Question: This is a direct follow up to <URL>.
'bins' has been re-added as an argument <URL>, but it remains a mistery to me how to interpret those bins.
<URL> argues that the current use of 'kde2d' in stat_density_2d would not mean that the bins can be interpreted as percentiles.
So the question.
When trying both approaches in order to get estimate quintile probabilities of the data, I get four lines as expected using the approach from answer 1, but only three lines with 'bins = 5' in 'stat_density_2d'. (which, as I believe, would give 4 bins!)
Is one of the ways utterly wrong? Or both? Or just two ways of estimating probabilities with their very own imprecision?
'''
library(ggplot2)
#modifying function from answer1
prob_contour <- function(data, n = 50, prob = 0.95, ...) {
post1 <- MASS::kde2d(data[[1]], data[[2]], n = n, ...)
dx <- diff(post1$x[1:2])
dy <- diff(post1$y[1:2])
sz <- sort(post1$z)
c1 <- cumsum(sz) * dx * dy
levels <- sapply(prob, function(x) {
approx(c1, sz, xout = 1 - x)$y
})
df <- as.data.frame(grDevices::contourLines(post1$x, post1$y, post1$z, levels = levels))
df$x <- round(df$x, 3)
df$y <- round(df$y, 3)
df$level <- round(df$level, 2)
df$prob <- as.character(prob)
df
}
set.seed(1)
n=100
foo <- data.frame(x=rnorm(n, 0, 1), y=rnorm(n, 0, 1))
df_contours <- dplyr::bind_rows(
purrr::map(seq(0.2, 0.8, 0.2), function(p) prob_contour(foo, prob = p))
)
ggplot() +
stat_density_2d(data = foo, aes(x, y), bins = 5, color = "black") +
geom_point(data = foo, aes(x = x, y = y)) +
geom_polygon(data = df_contours, aes(x = x, y = y, color = prob), fill = NA) +
scale_color_brewer(name = "Probs", palette = "Set1")
'''

<URL>
'''
devtools::session_info()
#> - Session info ---------------------------------------------------------------
#> setting value
#> version R version 4.0.0 (2020-04-24)
#> os macOS Catalina 10.15.4
#> system x86_64, darwin17.0
#> ui X11
#> language (EN)
#> collate en_GB.UTF-8
#> ctype en_GB.UTF-8
#> tz Europe/London
#> date 2020-05-15
#>
#> - Packages -------------------------------------------------------------------
#> package * version date lib source
#> assertthat 0.2.1 2019-03-21 [1] CRAN (R 4.0.0)
#> backports 1.1.7 2020-05-13 [1] CRAN (R 4.0.0)
#> callr 3.4.3 2020-03-28 [1] CRAN (R 4.0.0)
#> cli 2.0.2 2020-02-28 [1] CRAN (R 4.0.0)
#> colorspace 1.4-1 2019-03-18 [1] CRAN (R 4.0.0)
#> crayon 1.3.4 2017-09-16 [1] CRAN (R 4.0.0)
#> curl 4.3 2019-12-02 [1] CRAN (R 4.0.0)
#> desc 1.2.0 2018-05-01 [1] CRAN (R 4.0.0)
#> devtools 2.3.0 2020-04-10 [1] CRAN (R 4.0.0)
#> digest 0.6.25 2020-02-23 [1] CRAN (R 4.0.0)
#> dplyr 0.8.5 2020-03-07 [1] CRAN (R 4.0.0)
#> ellipsis 0.3.0 2019-09-20 [1] CRAN (R 4.0.0)
#> evaluate 0.14 2019-05-28 [1] CRAN (R 4.0.0)
#> fansi 0.4.1 2020-01-08 [1] CRAN (R 4.0.0)
#> farver 2.0.3 2020-01-16 [1] CRAN (R 4.0.0)
#> fs 1.4.1 2020-04-04 [1] CRAN (R 4.0.0)
#> ggplot2 * 3.3.0 2020-03-05 [1] CRAN (R 4.0.0)
#> glue 1.4.1 2020-05-13 [1] CRAN (R 4.0.0)
#> gtable 0.3.0 2019-03-25 [1] CRAN (R 4.0.0)
#> highr 0.8 2019-03-20 [1] CRAN (R 4.0.0)
#> htmltools 0.4.0 2019-10-04 [1] CRAN (R 4.0.0)
#> httr 1.4.1 2019-08-05 [1] CRAN (R 4.0.0)
#> isoband 0.2.1 2020-04-12 [1] CRAN (R 4.0.0)
#> knitr 1.28 2020-02-06 [1] CRAN (R 4.0.0)
#> labeling 0.3 2014-08-23 [1] CRAN (R 4.0.0)
#> lifecycle 0.2.0 2020-03-06 [1] CRAN (R 4.0.0)
#> magrittr 1.5 2014-11-22 [1] CRAN (R 4.0.0)
#> MASS 7.3-51.5 2019-12-20 [1] CRAN (R 4.0.0)
#> memoise 1.1.0 2017-04-21 [1] CRAN (R 4.0.0)
#> mime 0.9 2020-02-04 [1] CRAN (R 4.0.0)
#> munsell 0.5.0 2018-06-12 [1] CRAN (R 4.0.0)
#> pillar 1.4.4 2020-05-05 [1] CRAN (R 4.0.0)
#> pkgbuild 1.0.8 2020-05-07 [1] CRAN (R 4.0.0)
#> pkgconfig 2.0.3 2019-09-22 [1] CRAN (R 4.0.0)
#> pkgload 1.0.2 2018-10-29 [1] CRAN (R 4.0.0)
#> prettyunits 1.1.1 2020-01-24 [1] CRAN (R 4.0.0)
#> processx 3.4.2 2020-02-09 [1] CRAN (R 4.0.0)
#> ps 1.3.3 2020-05-08 [1] CRAN (R 4.0.0)
#> purrr 0.3.4 2020-04-17 [1] CRAN (R 4.0.0)
#> R6 2.4.1 2019-11-12 [1] CRAN (R 4.0.0)
#> RColorBrewer 1.1-2 2014-12-07 [1] CRAN (R 4.0.0)
#> Rcpp 1.0.4.6 2020-04-09 [1] CRAN (R 4.0.0)
#> remotes 2.1.1 2020-02-15 [1] CRAN (R 4.0.0)
#> rlang 0.4.6 2020-05-02 [1] CRAN (R 4.0.0)
#> rmarkdown 2.1 2020-01-20 [1] CRAN (R 4.0.0)
#> rprojroot 1.3-2 2018-01-03 [1] CRAN (R 4.0.0)
#> scales 1.1.1 2020-05-11 [1] CRAN (R 4.0.0)
#> sessioninfo 1.1.1 2018-11-05 [1] CRAN (R 4.0.0)
#> stringi 1.4.6 2020-02-17 [1] CRAN (R 4.0.0)
#> stringr 1.4.0 2019-02-10 [1] CRAN (R 4.0.0)
#> testthat 2.3.2 2020-03-02 [1] CRAN (R 4.0.0)
#> tibble 3.0.1 2020-04-20 [1] CRAN (R 4.0.0)
#> tidyselect 1.1.0 2020-05-11 [1] CRAN (R 4.0.0)
#> usethis 1.6.1 2020-04-29 [1] CRAN (R 4.0.0)
#> vctrs 0.3.0 2020-05-11 [1] CRAN (R 4.0.0)
#> withr 2.2.0 2020-04-20 [1] CRAN (R 4.0.0)
#> xfun 0.13 2020-04-13 [1] CRAN (R 4.0.0)
#> xml2 1.3.2 2020-04-23 [1] CRAN (R 4.0.0)
#> yaml 2.2.1 2020-02-01 [1] CRAN (R 4.0.0)
#>
#> [1] /Library/Frameworks/R.framework/Versions/4.0/Resources/library
'''
(Despite all the mystery, it is somewhat reassuring that the contours look vaguely similar)
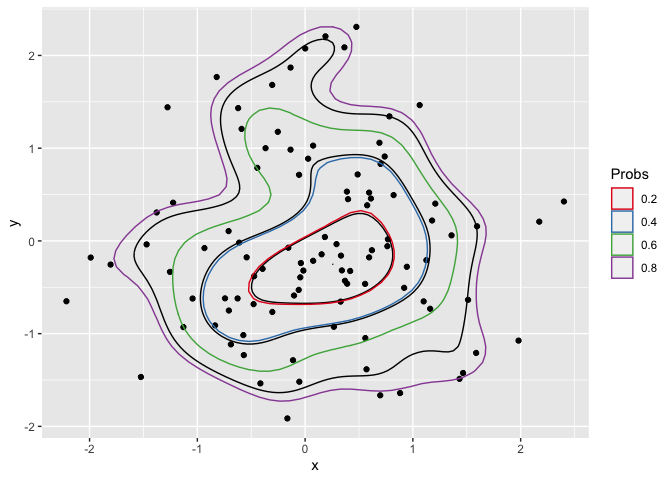
Answer: I'm not sure this fully answers your question, but there has been a change in behaviour between ggplot v3.2.1 and v3.3.0 due to the way the contour bins are calculated. In the earlier version, the bins are calculated in 'StatContour$compute_group', whereas in the later version, 'StatContour$compute_group' delegates this task to the unexported function 'contour_breaks'. In 'contour_breaks', the bin widths are calculated by the density range divided by 'bins - 1', whereas in the earlier version they are calculated by the range divided by 'bins'.
We can revert this behaviour by temporarily changing the 'contour_breaks' function:
---
'''
ggplot() +
stat_density_2d(data = foo, aes(x, y), bins = 5, color = "black") +
geom_point(data = foo, aes(x = x, y = y)) +
geom_polygon(data = df_contours, aes(x = x, y = y, color = prob), fill = NA) +
scale_color_brewer(name = "Probs", palette = "Set1")
'''
<URL>
Now change the divisor in 'contour_breaks' from 'bins - 1' to 'bins':
'''
my_fun <- ggplot2:::contour_breaks
body(my_fun)[[4]][[3]][[2]][[3]][[3]] <- quote(bins)
assignInNamespace("contour_breaks", my_fun, ns = "ggplot2", pos = "package:ggplot2")
'''
Using exactly the same code as produced the first plot:
'''
ggplot() +
stat_density_2d(data = foo, aes(x, y), bins = 5, color = "black") +
geom_point(data = foo, aes(x = x, y = y)) +
geom_polygon(data = df_contours, aes(x = x, y = y, color = prob), fill = NA) +
scale_color_brewer(name = "Probs", palette = "Set1")
'''
<URL>